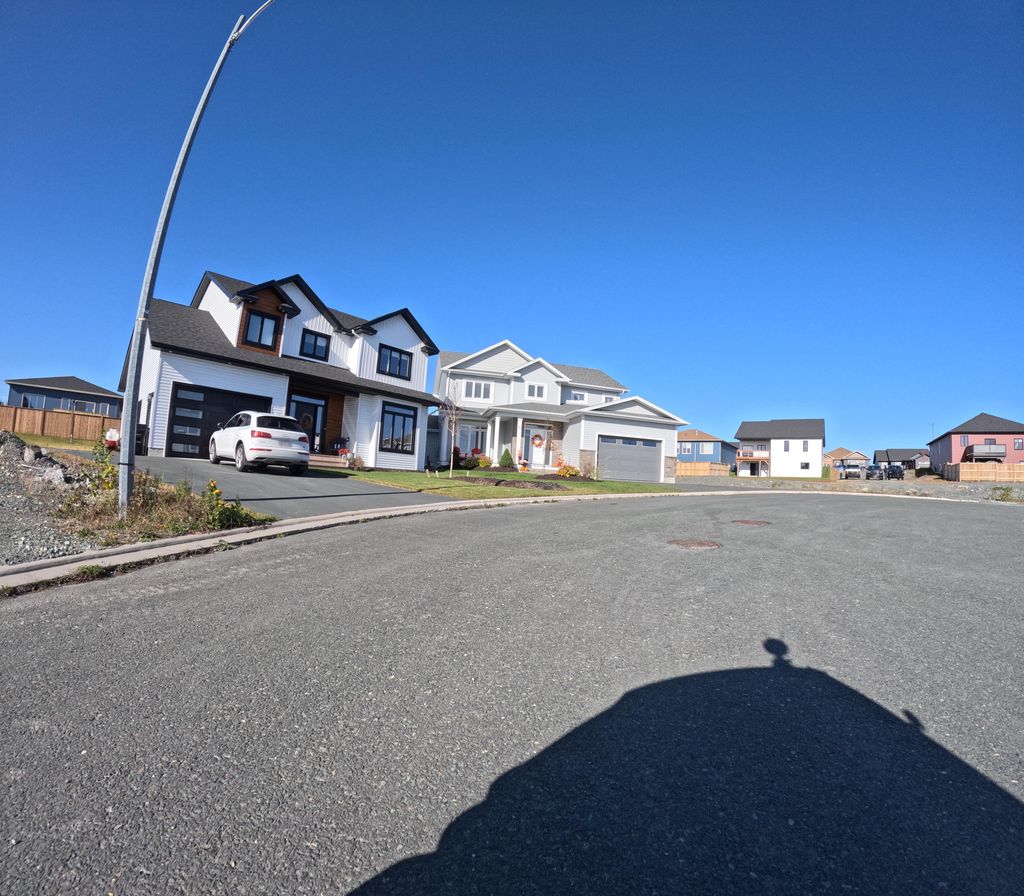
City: st_johns